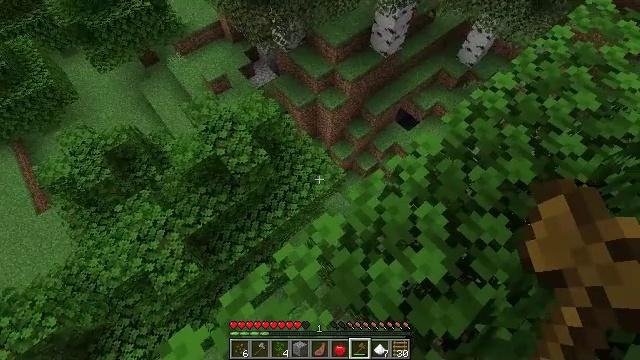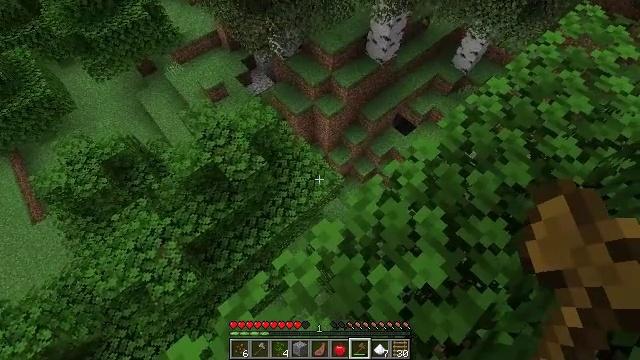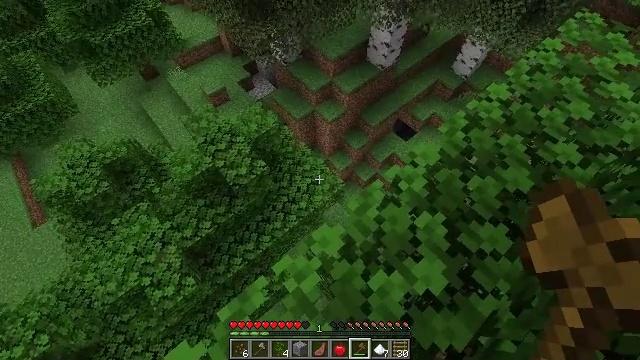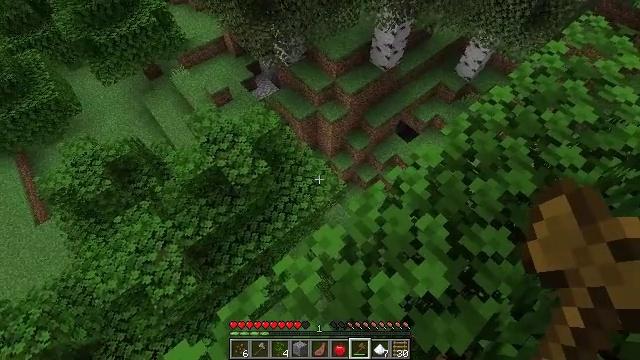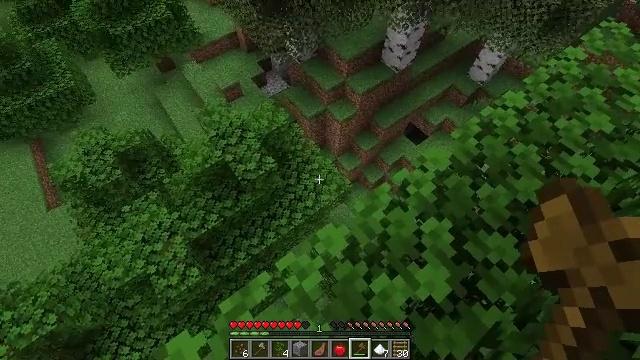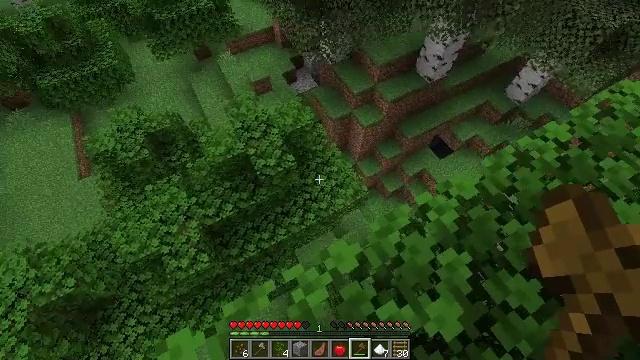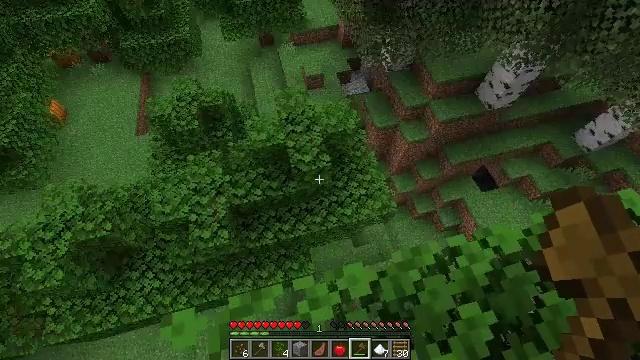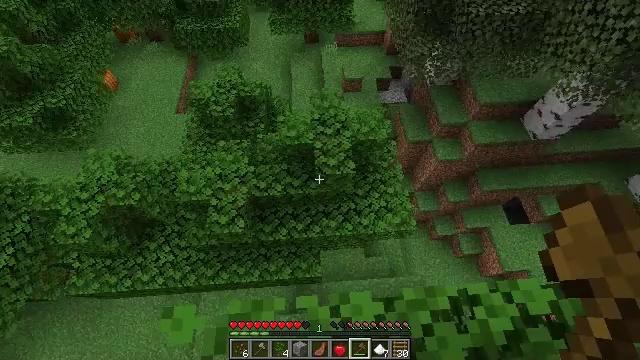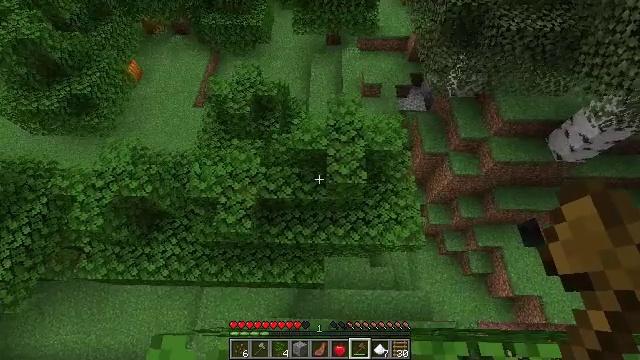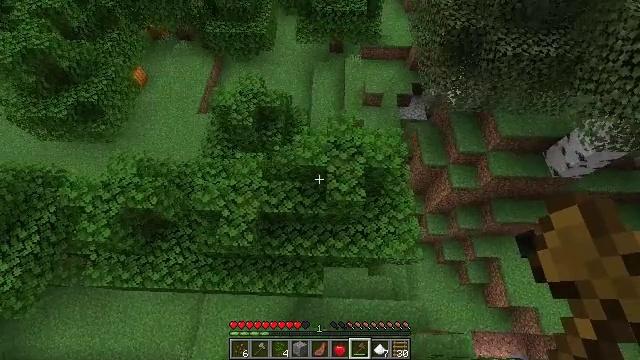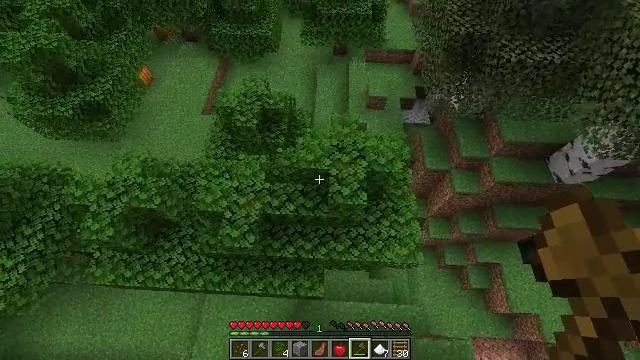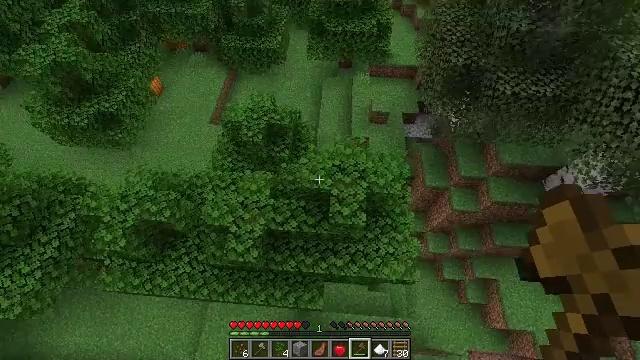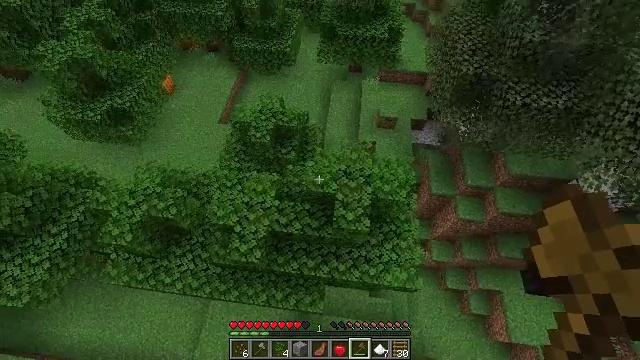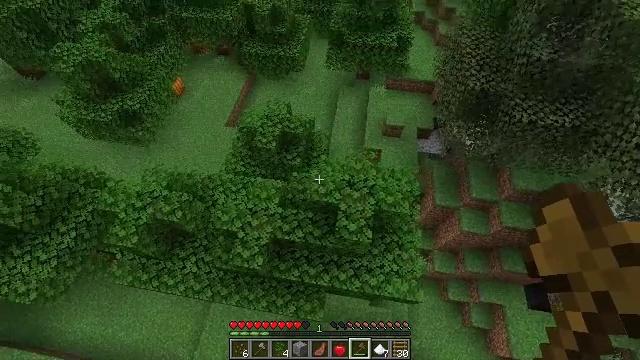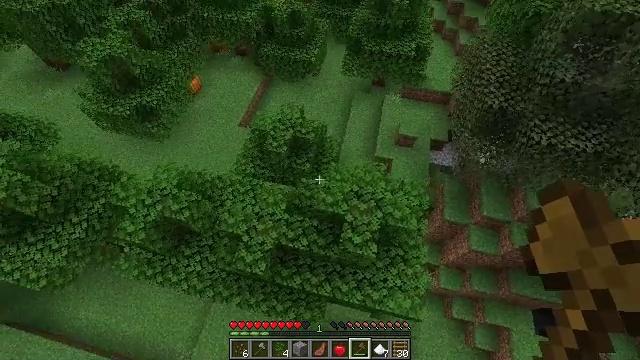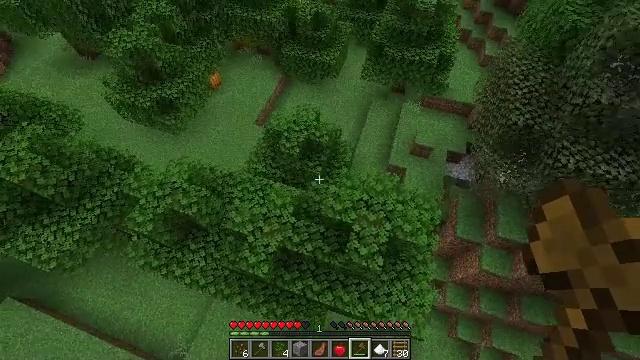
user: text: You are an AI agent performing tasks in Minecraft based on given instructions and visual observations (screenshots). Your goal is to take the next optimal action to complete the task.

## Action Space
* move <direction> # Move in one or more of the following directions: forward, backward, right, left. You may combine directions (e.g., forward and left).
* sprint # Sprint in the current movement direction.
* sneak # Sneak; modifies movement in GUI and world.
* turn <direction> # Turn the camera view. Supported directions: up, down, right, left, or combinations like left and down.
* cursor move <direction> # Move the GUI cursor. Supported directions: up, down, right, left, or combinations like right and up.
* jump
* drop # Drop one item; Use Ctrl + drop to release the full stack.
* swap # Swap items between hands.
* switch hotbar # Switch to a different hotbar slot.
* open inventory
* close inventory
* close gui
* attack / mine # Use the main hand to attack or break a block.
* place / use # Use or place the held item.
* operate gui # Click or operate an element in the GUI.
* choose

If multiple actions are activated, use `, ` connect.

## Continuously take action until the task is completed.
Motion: motion action
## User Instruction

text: Gather a pumpkin block.
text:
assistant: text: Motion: turn up
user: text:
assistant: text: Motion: turn up
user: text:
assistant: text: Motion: no_op
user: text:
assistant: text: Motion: turn left
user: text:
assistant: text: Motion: move forward, turn left
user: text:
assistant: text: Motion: move forward, turn left
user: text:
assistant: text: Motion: move forward, turn left
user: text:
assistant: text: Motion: move forward, turn left
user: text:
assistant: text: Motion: move forward, jump
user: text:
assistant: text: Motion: move forward, turn left, jump
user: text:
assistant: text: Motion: move forward, turn left, jump
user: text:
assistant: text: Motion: move forward, turn left, jump
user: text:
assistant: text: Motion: move forward, turn left
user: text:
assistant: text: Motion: move forward, turn left
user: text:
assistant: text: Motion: move forward, turn left
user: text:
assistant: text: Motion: move forward, turn left
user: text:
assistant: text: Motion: move forward, turn left
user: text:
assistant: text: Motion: move forward
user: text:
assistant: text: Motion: move forward
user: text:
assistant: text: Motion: move forward
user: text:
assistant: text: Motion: move forward, turn left
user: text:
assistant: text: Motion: move forward, turn left and up
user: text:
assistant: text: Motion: move forward, turn left and up
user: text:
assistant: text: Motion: move forward, turn left and up
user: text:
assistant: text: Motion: move forward, turn left and up
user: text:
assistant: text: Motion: move forward, turn left and up
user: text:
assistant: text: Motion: move forward, sprint, turn left and up
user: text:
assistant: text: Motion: move forward, sprint, turn left and up
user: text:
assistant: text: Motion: move forward, sprint, turn left and up
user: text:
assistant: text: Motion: move forward, sprint, turn left